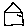
Label: house